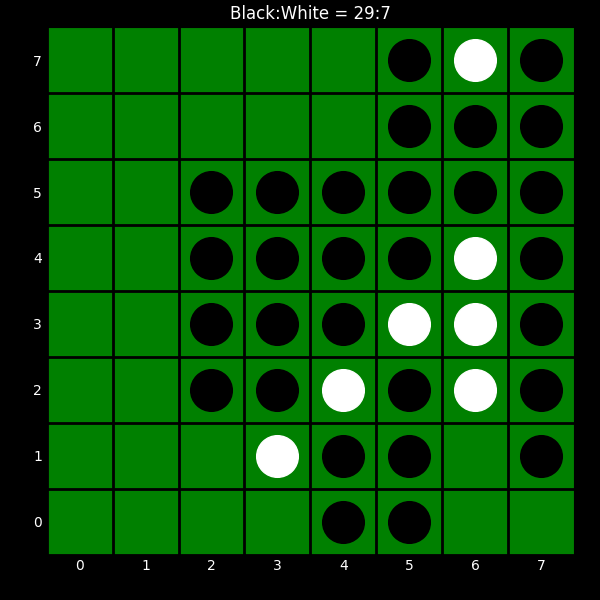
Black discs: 29
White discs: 7